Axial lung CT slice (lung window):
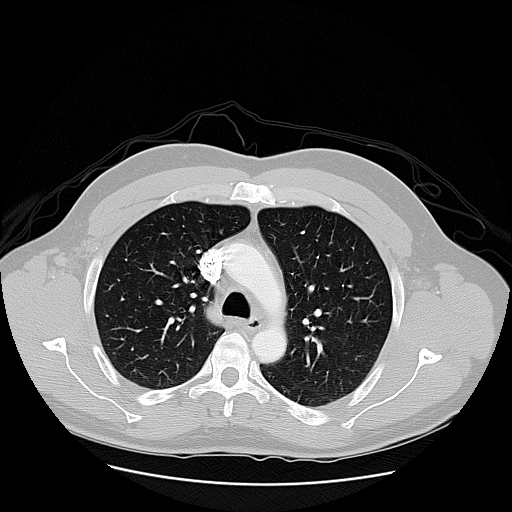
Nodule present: no